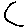
Label: moon